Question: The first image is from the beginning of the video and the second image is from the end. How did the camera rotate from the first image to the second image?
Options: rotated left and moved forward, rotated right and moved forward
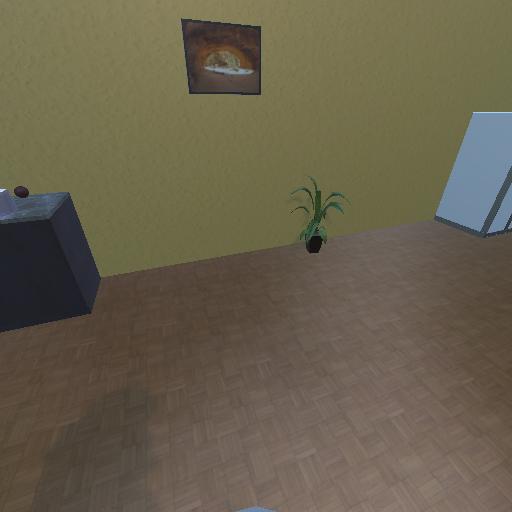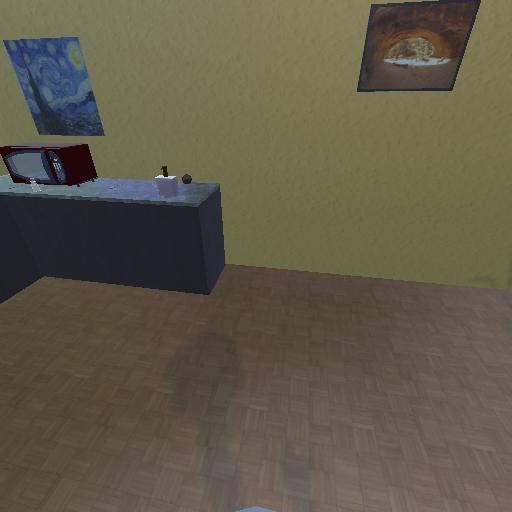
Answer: rotated left and moved forward